Field crop: tomato
Growth stage: 1
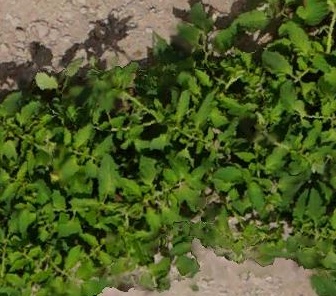
Species: tomato